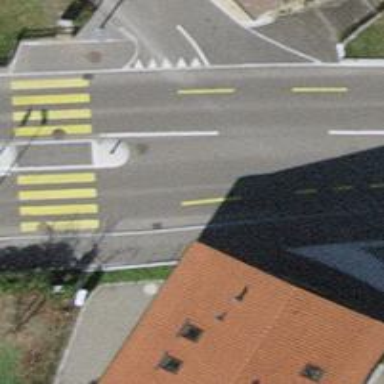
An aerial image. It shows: Sidewalk along the footway.